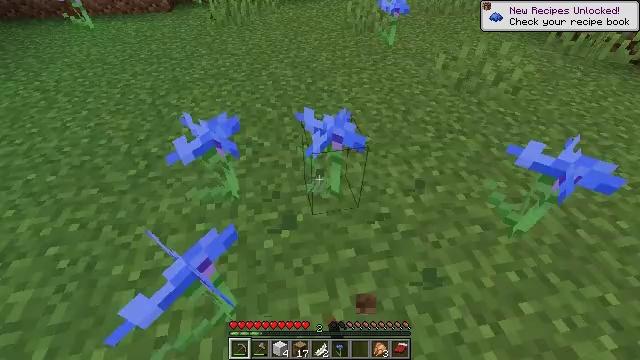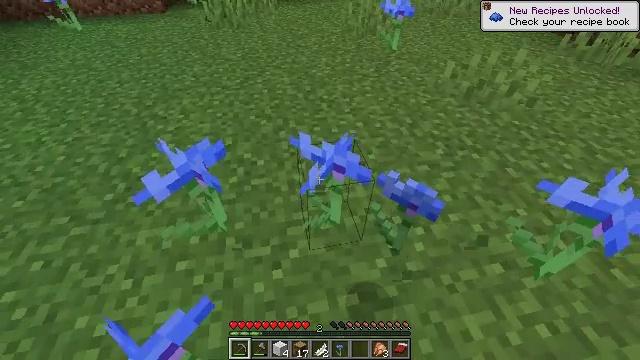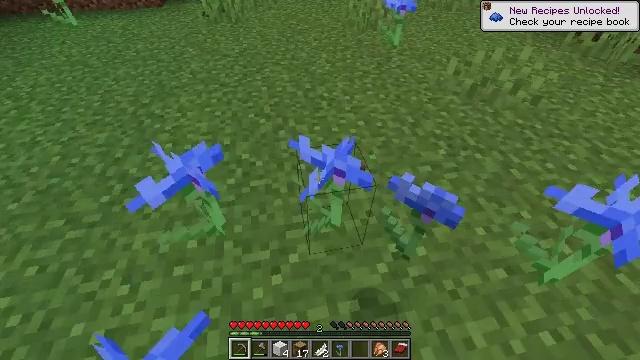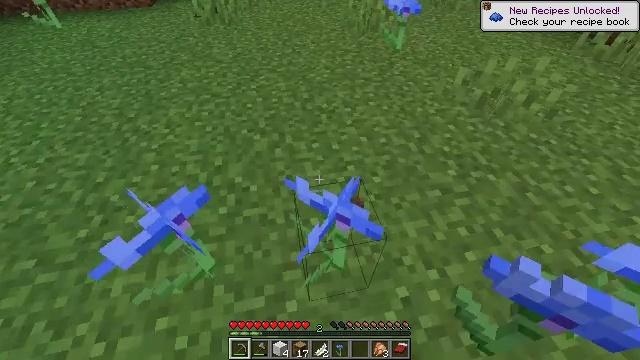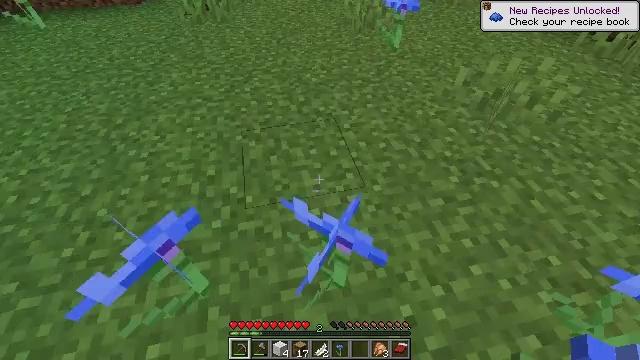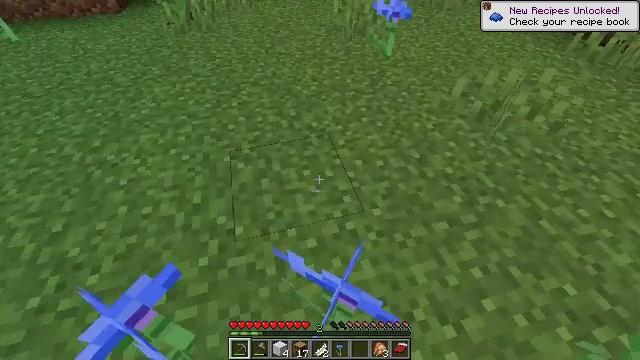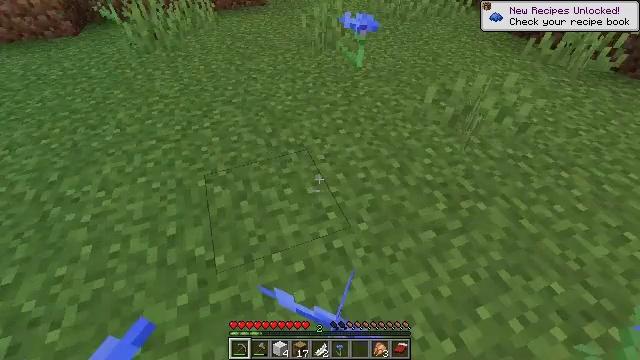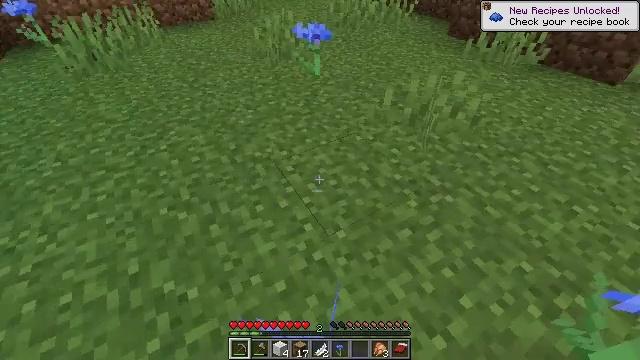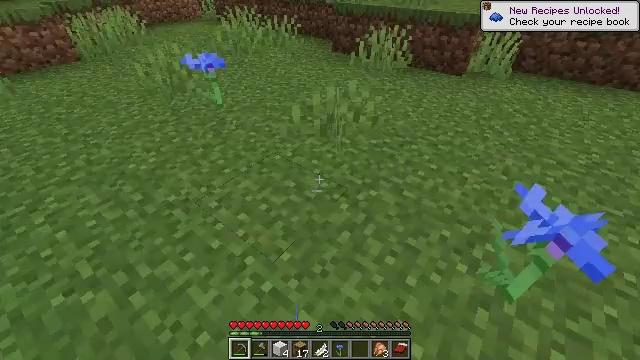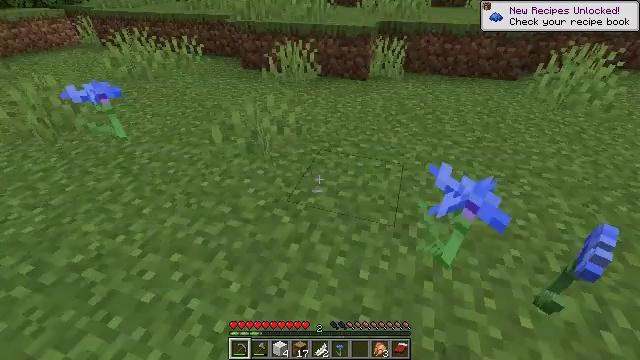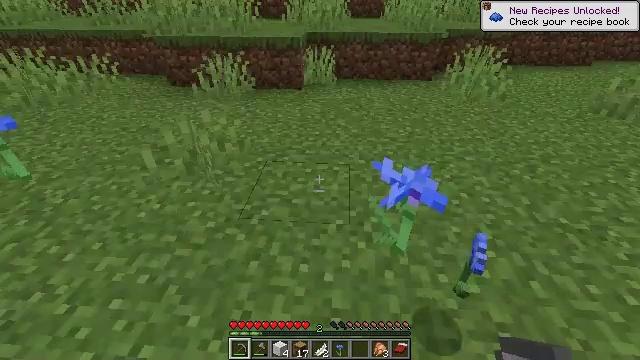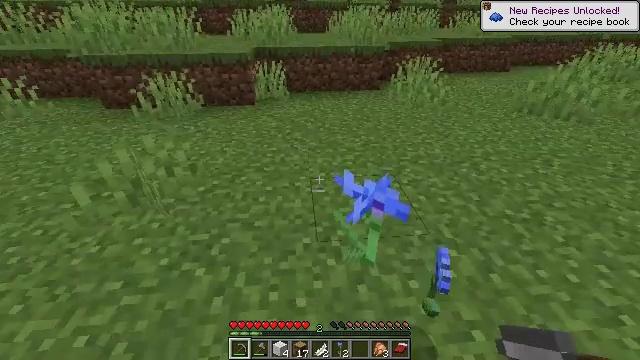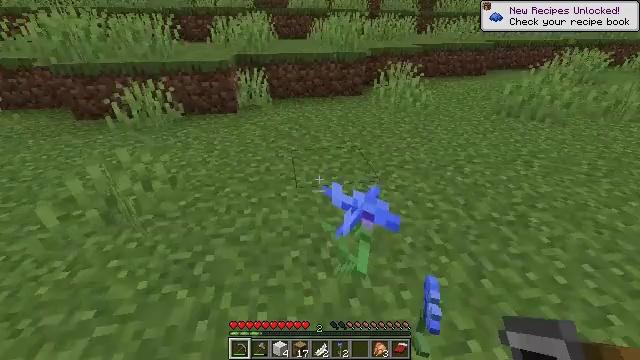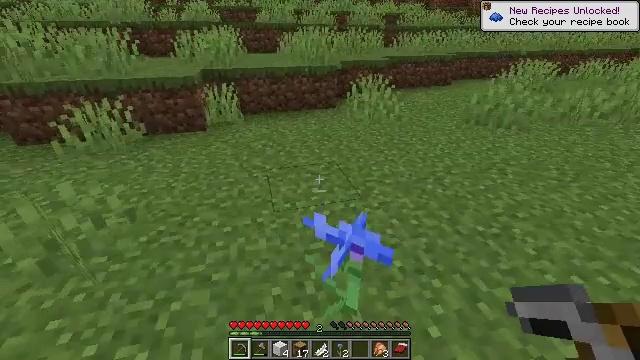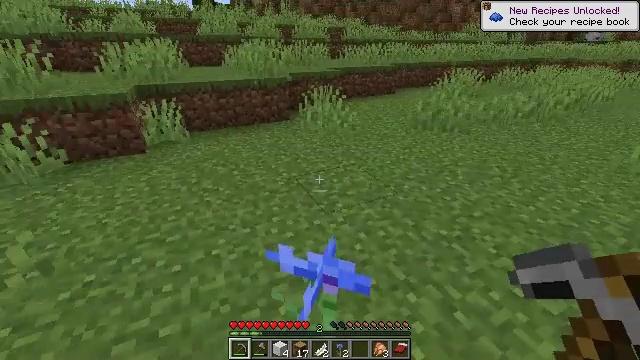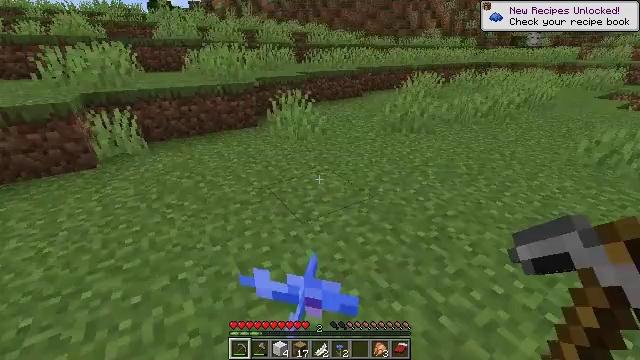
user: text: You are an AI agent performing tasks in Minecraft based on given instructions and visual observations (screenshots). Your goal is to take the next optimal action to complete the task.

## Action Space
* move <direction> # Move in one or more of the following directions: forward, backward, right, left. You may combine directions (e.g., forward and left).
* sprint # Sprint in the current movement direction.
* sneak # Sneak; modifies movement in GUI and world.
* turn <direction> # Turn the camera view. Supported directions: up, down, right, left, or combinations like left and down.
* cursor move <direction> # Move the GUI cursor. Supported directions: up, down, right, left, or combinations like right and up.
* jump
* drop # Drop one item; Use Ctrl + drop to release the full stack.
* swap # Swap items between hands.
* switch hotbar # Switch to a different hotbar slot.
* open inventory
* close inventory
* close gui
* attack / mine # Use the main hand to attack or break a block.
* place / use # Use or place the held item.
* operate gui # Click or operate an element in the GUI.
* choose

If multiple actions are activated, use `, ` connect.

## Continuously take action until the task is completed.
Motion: motion action
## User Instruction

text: Use a lapis lazuli in the crafting table for blue dye.
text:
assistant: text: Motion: move forward
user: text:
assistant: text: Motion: move forward, turn down
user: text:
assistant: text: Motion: move forward
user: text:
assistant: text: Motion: move forward, turn right
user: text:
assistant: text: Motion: turn right
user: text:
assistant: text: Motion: turn right and up
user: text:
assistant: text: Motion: turn right and up
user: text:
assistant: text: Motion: turn right and up
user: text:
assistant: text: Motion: turn right and up
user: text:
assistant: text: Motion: turn right and up
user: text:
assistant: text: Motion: move forward, turn right and up
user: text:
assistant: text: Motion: move forward, turn right and up
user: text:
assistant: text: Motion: move forward, turn right and up
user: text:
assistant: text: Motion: move forward, turn right and up
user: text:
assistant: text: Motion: move forward, turn right
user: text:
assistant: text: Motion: move forward, open inventory
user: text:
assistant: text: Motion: open inventory
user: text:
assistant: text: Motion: open inventory
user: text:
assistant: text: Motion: cursor move right and down, open inventory
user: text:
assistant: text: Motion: cursor move right and down
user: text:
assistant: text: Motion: cursor move right and down
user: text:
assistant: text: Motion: no_op
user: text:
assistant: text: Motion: no_op
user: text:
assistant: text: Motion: no_op
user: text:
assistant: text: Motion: no_op
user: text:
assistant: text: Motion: cursor move left
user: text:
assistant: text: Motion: cursor move left
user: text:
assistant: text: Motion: no_op
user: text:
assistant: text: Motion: cursor move right
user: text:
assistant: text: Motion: cursor move right